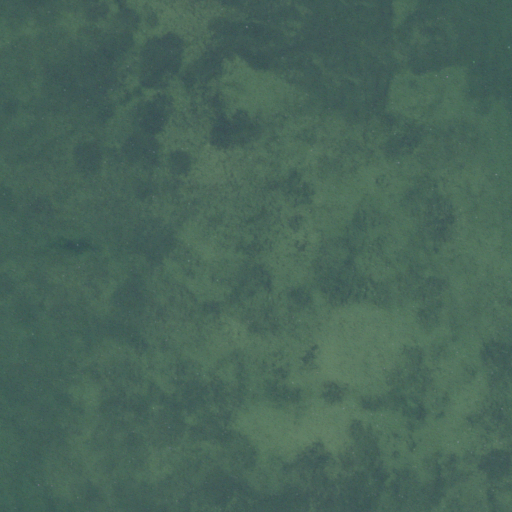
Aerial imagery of bar in Florida named Card Bank containing open water and herbaceous wetlands